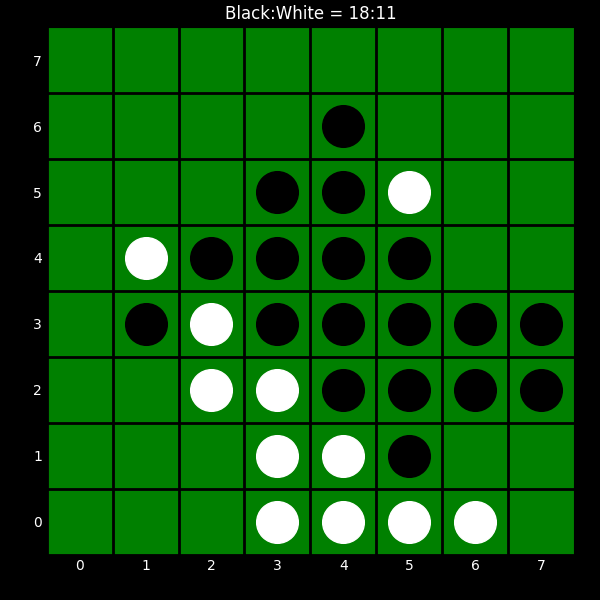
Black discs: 18
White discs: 11